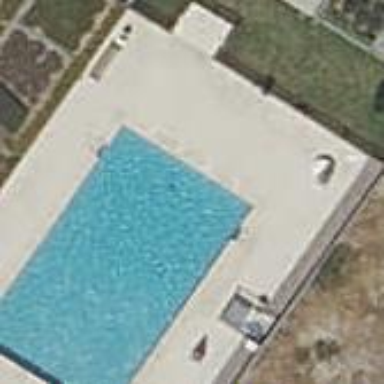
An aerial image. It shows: Swimming pool located in leisure land.